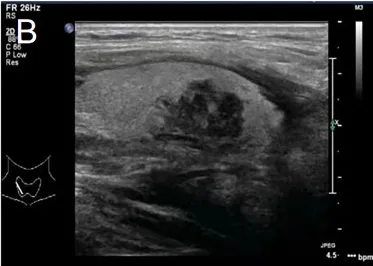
Transverse and longitudinal ultrasound showing thyroid invasion. (B) Ultrasonography of the thyroid showing a low-echo area in the middle and lower part of the right thyroid gland, with an uneven internal echo, irregular shape, and unclear boundary.
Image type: radiology (ultrasound)